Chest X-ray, AP view. Patient: 63 years old, sex F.
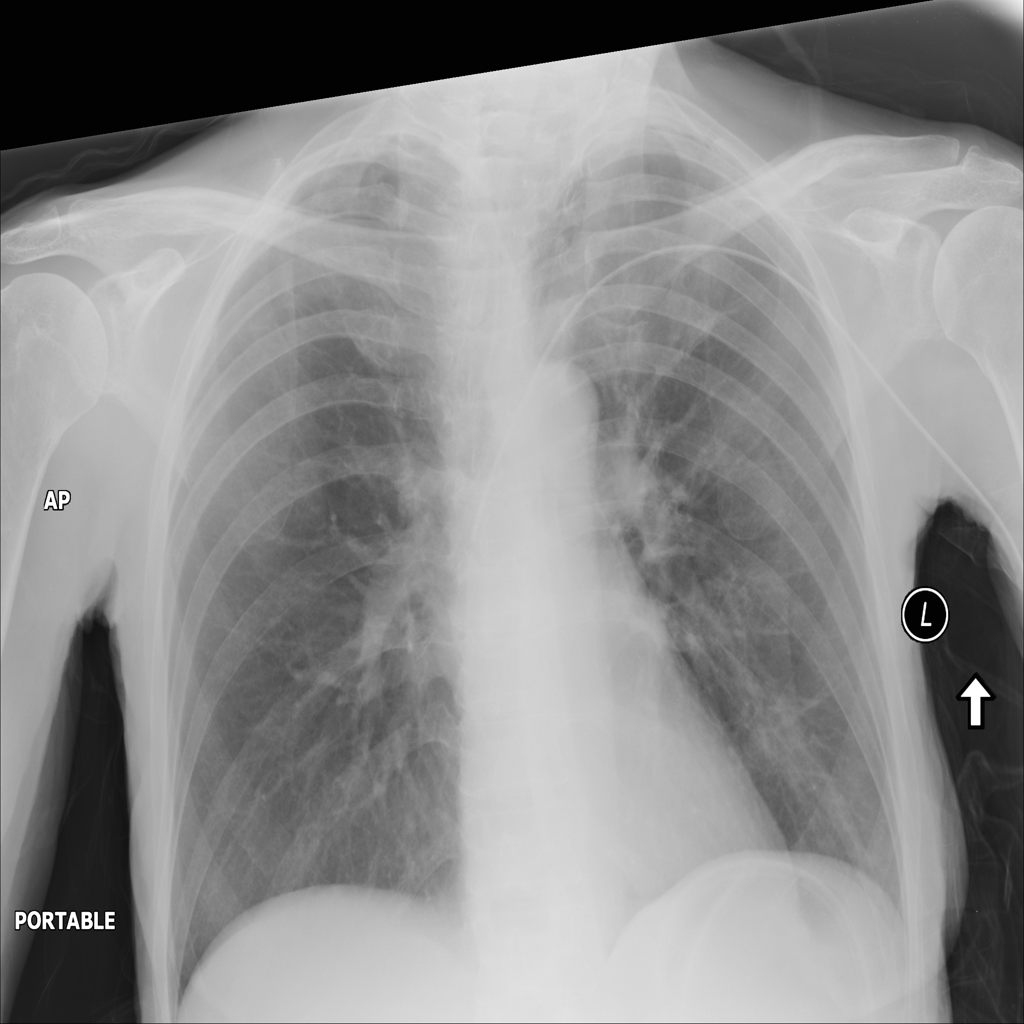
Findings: No Finding